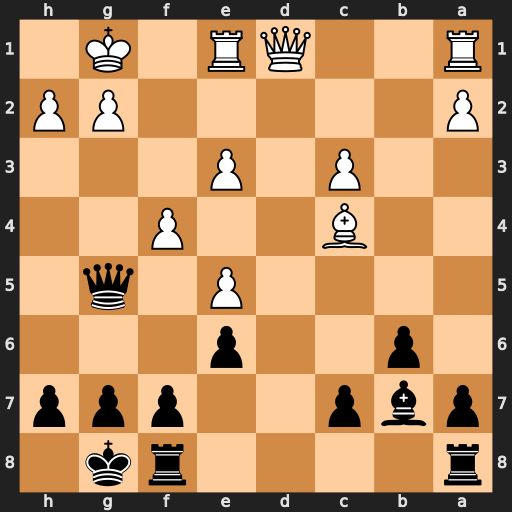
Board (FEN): r4rk1/pbp2ppp/1p2p3/4P1q1/2B2P2/2P1P3/P5PP/R2QR1K1
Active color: b
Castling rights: -
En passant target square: -
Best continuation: Qxg2#